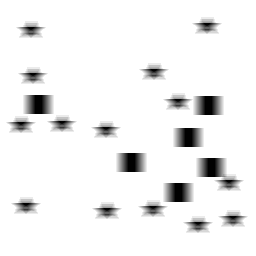
Squares: 6
Triangles: 0
Stars: 14
Total shapes: 20